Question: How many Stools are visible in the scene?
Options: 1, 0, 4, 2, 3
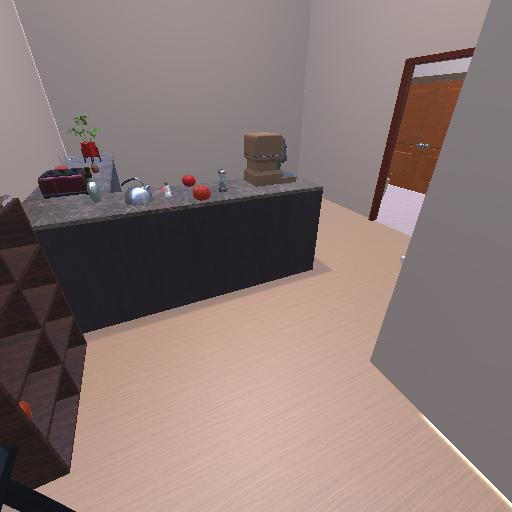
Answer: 1